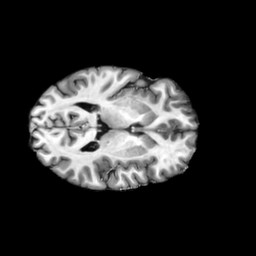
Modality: T1w
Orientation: axial
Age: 39
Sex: male
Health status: ill